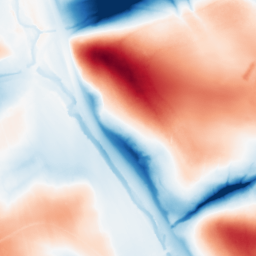
Category: classical
Decomposition family: gaussian_anisotropic
Decomposition parameters: sigma_x: 2
sigma_y: 50
Upsampling method: linear_exact
Upsampling parameters: scale: 8
Upsampling scale: 8